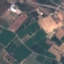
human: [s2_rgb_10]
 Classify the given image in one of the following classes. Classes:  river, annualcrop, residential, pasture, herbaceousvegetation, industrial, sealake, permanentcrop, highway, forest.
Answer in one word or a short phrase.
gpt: PermanentCrop